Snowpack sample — Buffalo Mountain, Silverthorne, Colorado, USA (1/25/25, 10:11 AM MST)
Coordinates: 39.6222, -106.1139
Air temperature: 22 °F
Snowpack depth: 110 cm
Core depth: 30 cm
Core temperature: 42.8 °F
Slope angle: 12°, slope face: 102°
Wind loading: high
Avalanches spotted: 0
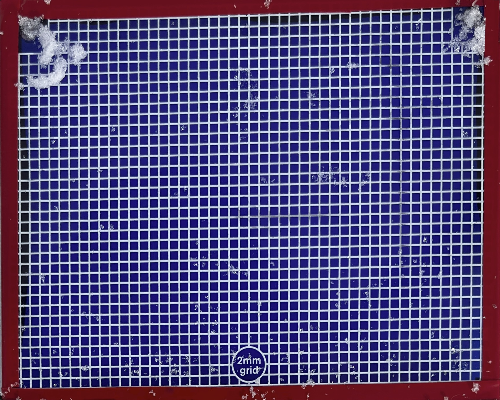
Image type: profile
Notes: No avalanches nearby, collected on the outskirts of a fire break 15 meters from the treeline, on way to Buffalo and Red Mountain